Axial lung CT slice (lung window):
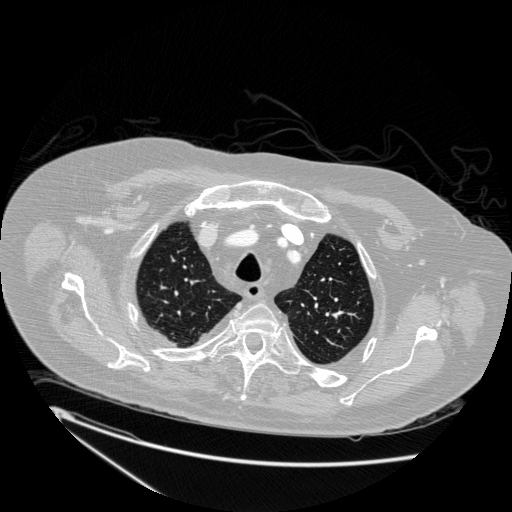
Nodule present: no